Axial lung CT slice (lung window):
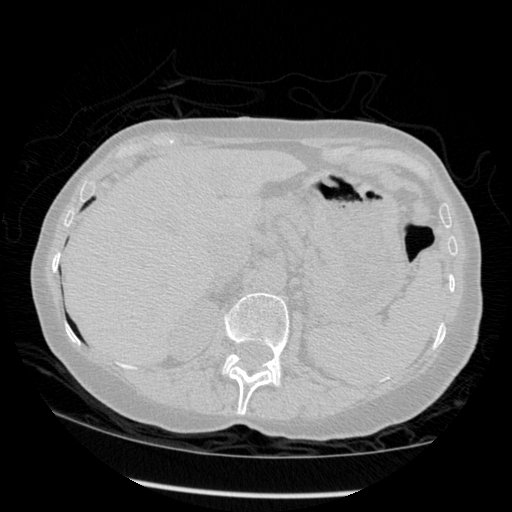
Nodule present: no